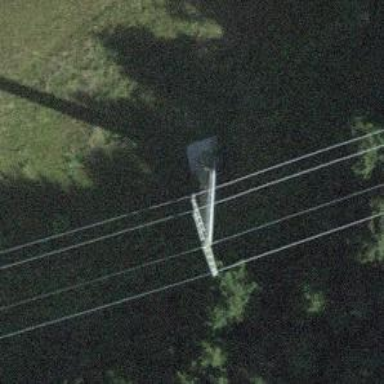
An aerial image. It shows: Power tower.